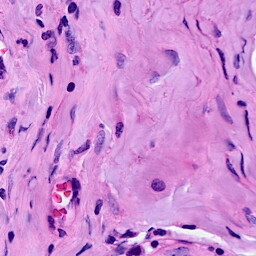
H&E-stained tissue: Breast